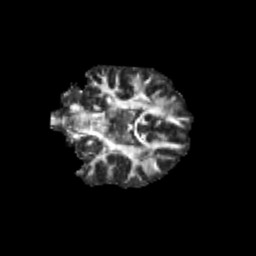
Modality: FA
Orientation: coronal
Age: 12
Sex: female
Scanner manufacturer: siemens
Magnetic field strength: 3 T
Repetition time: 3.8 s
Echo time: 0.07 s